Question: How to highlight the text "cell phone" in the image?

I want to search text on a page and if found, the text should be highlighted in the way I have shown in the attached image.
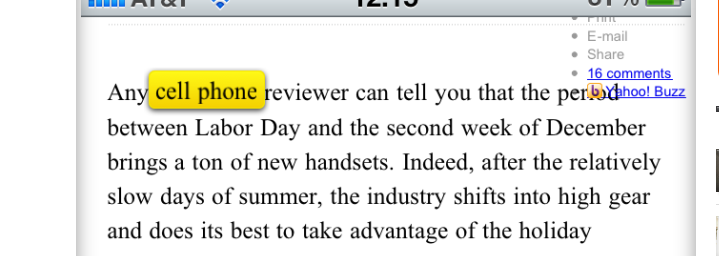
Answer:
This <URL> has detail on how to search the desired text using regular expression on 'UITextview' and how to highlight it.
Essential Code that is to be used:
'''
- (void)viewDidLoad
{
[super viewDidLoad];
[self searchData];
}
'''
1) Following code searches for the required pattern from the data i.e TextView:
'''
- (void) searchData
{
NSError *error = NULL;
NSString *pattern = @"Hello"; // pattern to search thee data either regular expression or word.
NSString *string = self.textView.text;
NSRange range = NSMakeRange(0, string.length);
NSRegularExpression *regex = [NSRegularExpression regularExpressionWithPattern:pattern options:NSRegularExpressionCaseInsensitive error:&error];
NSArray *matches = [regex matchesInString:string options:NSMatchingProgress ran ge:range];
[self highlightMatches:matches];
}
'''
2) Here we highlight the matches obtained from the result of regular expression matching by making use of CALayer and label:
'''
- (void)highlightMatches:(NSArray *)matches
{
__block NSMutableAttributedString *mutableAttributedString = self.textView.attributedText.mutableCopy;
[matches enumerateObjectsUsingBlock:^(id obj, NSUInteger idx, BOOL *stop)
{
if ([obj isKindOfClass:[NSTextCheckingResult class]])
{
NSTextCheckingResult *match = (NSTextCheckingResult *)obj;
CGRect rect = [self frameOfTextRange:match.range inTextView:self.textView];
/** Shadow */
CALayer *shadowLayer = [CALayer new];
shadowLayer.frame = CGRectMake(rect.origin.x, rect.origin.y-4, rect.size.width, rect.size.height);
shadowLayer.cornerRadius = 5;
shadowLayer.backgroundColor = [UIColor yellowColor].CGColor;
shadowLayer.shadowColor = [UIColor blackColor].CGColor;
shadowLayer.shadowOpacity = 0.6;
shadowLayer.shadowOffset = CGSizeMake(1,1);
shadowLayer.shadowRadius = 3;
/** Label */
UILabel *lbl = [[UILabel alloc] initWithFrame:CGRectMake(rect.origin.x, rect.origin.y-4, rect.size.width, rect.size.height)];
lbl.font = [UIFont fontWithName:@"Helvetica" size:12];
lbl.textColor = [UIColor blackColor];
[lbl setText:[[mutableAttributedString attributedSubstringFromRange:match.range] string]];
lbl.backgroundColor = [UIColor clearColor];
lbl.textAlignment = NSTextAlignmentCenter;
lbl.layer.cornerRadius = 10;
/** Add Label and layer*/
[self.view.layer addSublayer:shadowLayer];
[self.view addSubview:lbl];
}
}];
}
'''
Function used to obtain the frame of the matched text in the textView:
'''
- (CGRect)frameOfTextRange:(NSRange)range inTextView:(UITextView *)textView
{
UITextPosition *beginning = textView.beginningOfDocument; //Error=: request for member 'beginningOfDocument' in something not a structure or union
UITextPosition *start = [textView positionFromPosition:beginning offset:range.location];
UITextPosition *end = [textView positionFromPosition:start offset:range.length];
UITextRange *textRange = [textView textRangeFromPosition:start toPosition:end];
CGRect rect = [textView firstRectForRange:textRange]; //Error: Invalid Intializer
return [textView convertRect:rect fromView:textView.textInputView]; // Error: request for member 'textInputView' in something not a structure or union
}
'''